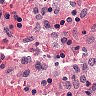
Metastatic tissue present: no